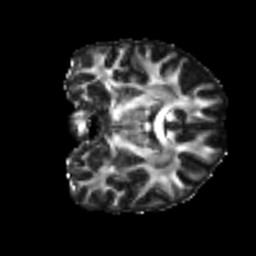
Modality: FA
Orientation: coronal
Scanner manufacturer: siemens
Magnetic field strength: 3 T
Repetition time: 4 s
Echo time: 0.0594 s